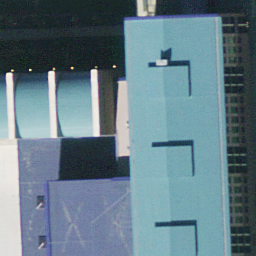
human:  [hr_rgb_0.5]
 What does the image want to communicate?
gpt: buildings